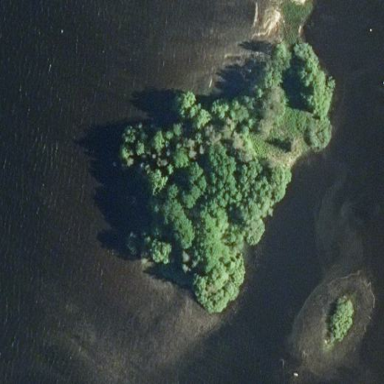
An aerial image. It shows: Island covered with woodland.